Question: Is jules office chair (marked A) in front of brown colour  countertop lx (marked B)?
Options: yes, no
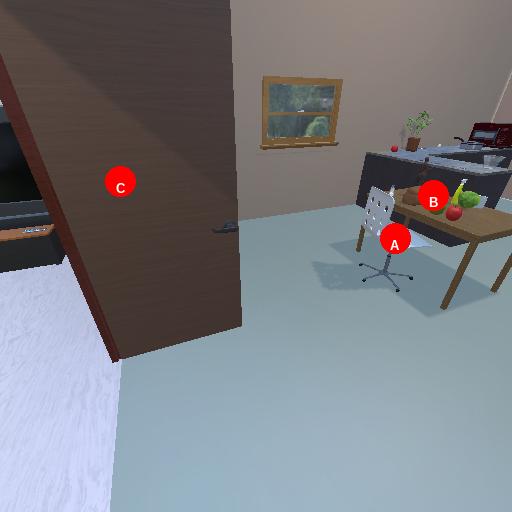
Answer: yes